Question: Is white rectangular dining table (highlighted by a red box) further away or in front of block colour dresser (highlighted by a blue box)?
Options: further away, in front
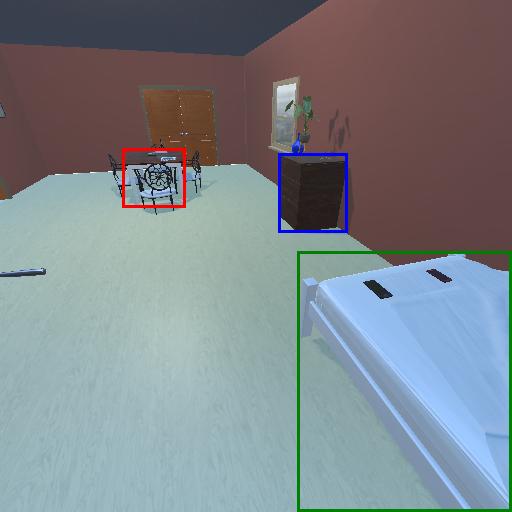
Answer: further away